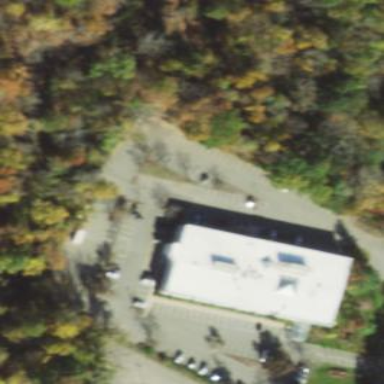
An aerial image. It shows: Parking area.